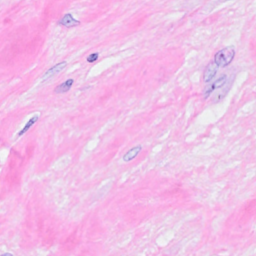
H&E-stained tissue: Breast